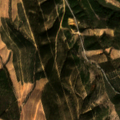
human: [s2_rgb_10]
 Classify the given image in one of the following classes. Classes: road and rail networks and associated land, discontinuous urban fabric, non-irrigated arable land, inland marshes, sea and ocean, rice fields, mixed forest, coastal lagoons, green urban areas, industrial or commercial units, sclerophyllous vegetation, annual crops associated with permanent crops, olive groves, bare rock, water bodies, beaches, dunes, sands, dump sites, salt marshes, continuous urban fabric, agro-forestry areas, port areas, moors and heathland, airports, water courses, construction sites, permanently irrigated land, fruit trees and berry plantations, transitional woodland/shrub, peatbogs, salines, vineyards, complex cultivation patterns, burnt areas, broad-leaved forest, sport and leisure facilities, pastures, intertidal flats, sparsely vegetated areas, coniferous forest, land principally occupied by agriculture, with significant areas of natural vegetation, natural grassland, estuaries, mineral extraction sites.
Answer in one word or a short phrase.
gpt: industrial or commercial units, broad-leaved forest, transitional woodland/shrub